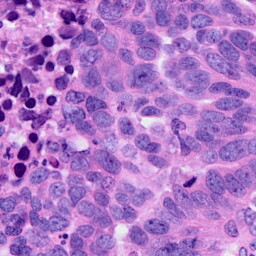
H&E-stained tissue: Ovarian